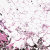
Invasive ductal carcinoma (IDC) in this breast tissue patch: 0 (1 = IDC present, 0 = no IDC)